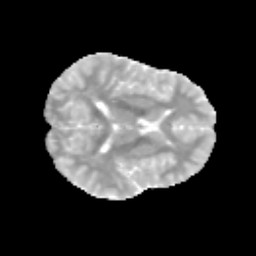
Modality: MD
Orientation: axial
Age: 12
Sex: male
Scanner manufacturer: siemens
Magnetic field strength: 3 T
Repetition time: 3.8 s
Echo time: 0.07 s